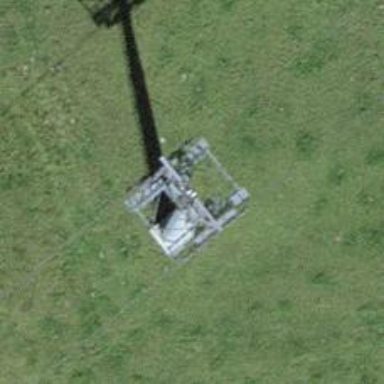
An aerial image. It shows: Pylon used for aerialway.